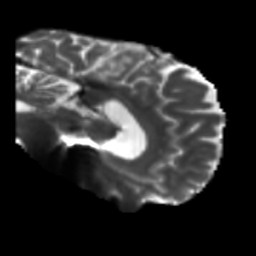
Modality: T2w
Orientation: sagittal
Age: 49
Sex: male
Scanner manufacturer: siemens
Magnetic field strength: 3 T
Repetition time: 5.47 s
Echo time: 0.0854 s